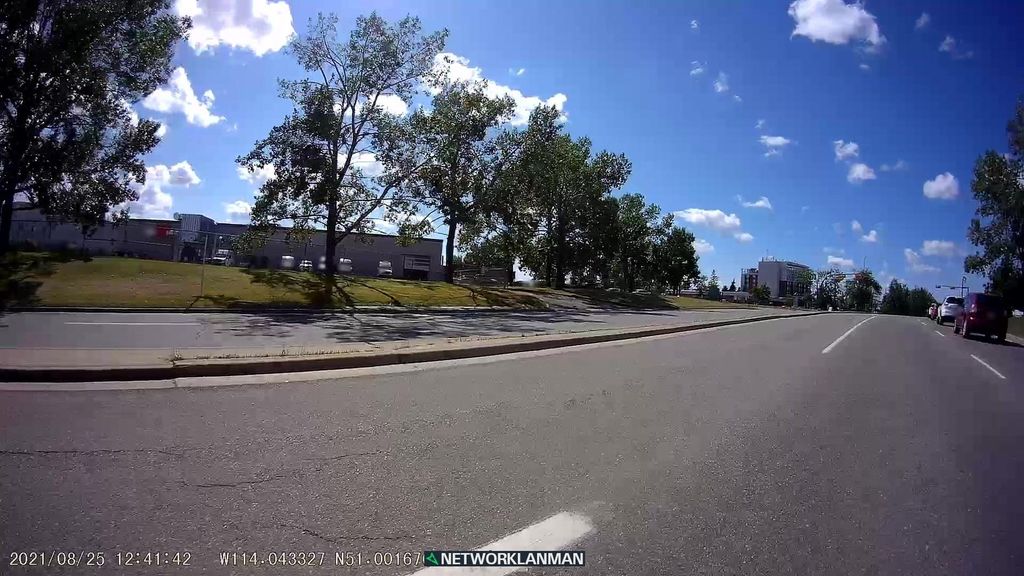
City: calgary